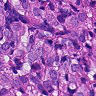
Metastatic tissue present: yes